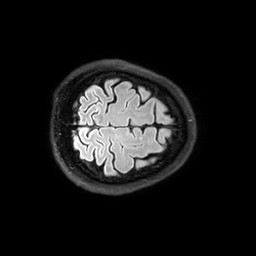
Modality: FLAIR
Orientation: axial
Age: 65
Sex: male
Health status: ill
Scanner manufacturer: philips
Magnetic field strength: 3 T
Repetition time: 4.8 s
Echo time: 0.3016 s